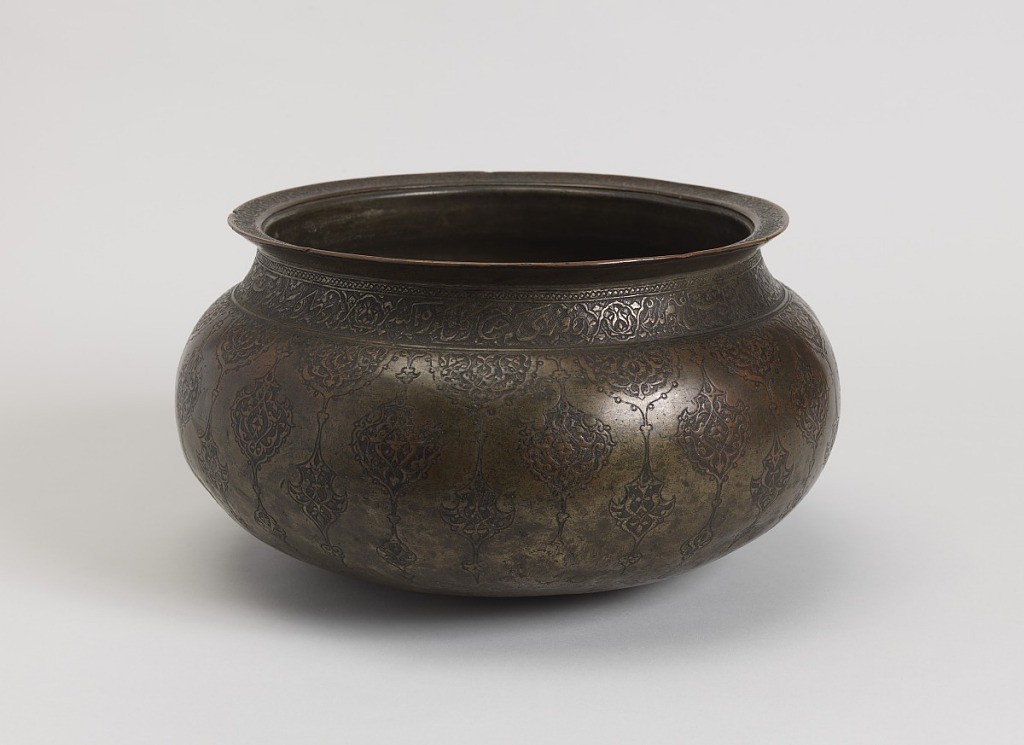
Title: Bowl
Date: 14th century
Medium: Copper, tin
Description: Bulbous bowl with wide lip, under which is a decorative band with text. Repeating pomegranate pattern on body.